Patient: sex M, age 68
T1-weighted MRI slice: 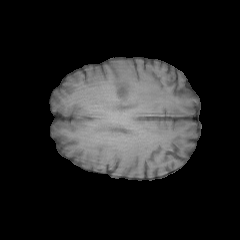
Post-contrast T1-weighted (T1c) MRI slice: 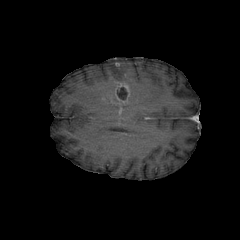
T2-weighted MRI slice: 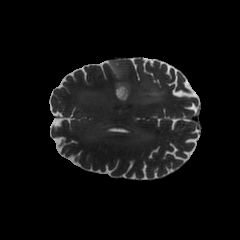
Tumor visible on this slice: yes
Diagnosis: Glioblastoma, IDH-wildtype
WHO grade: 4